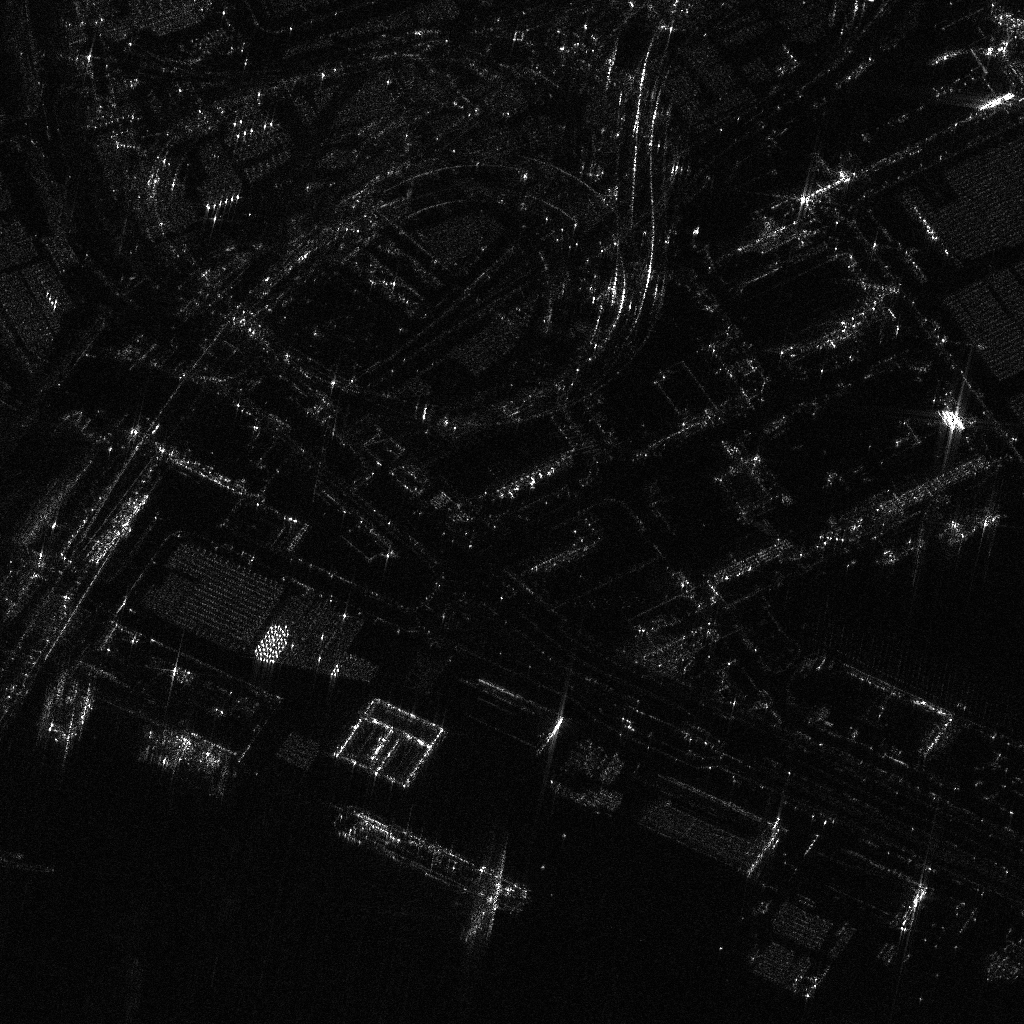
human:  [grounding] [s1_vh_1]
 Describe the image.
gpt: In the satellite image, there is  <ref>1 medium ore-oil </ref> <box>[[32, 81, 52, 85, 25]]</box> located at bottom,  <ref>2 medium container </ref> <box>[[86, 51, 88, 56, 68], [93, 48, 95, 54, 70]]</box> located at right.